Field crop: tomato
Growth stage: 1
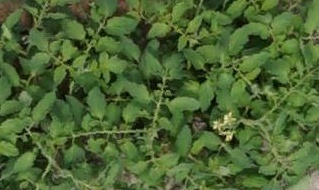
Species: tomato